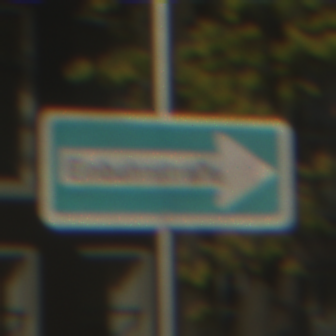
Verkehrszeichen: EinbahnstrasseRechtsweisend
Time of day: SunriseSunset
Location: Outdoor (Urban)
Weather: PartlyCloudy
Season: Autumn
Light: Natural